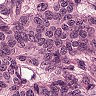
Metastatic tissue present: yes